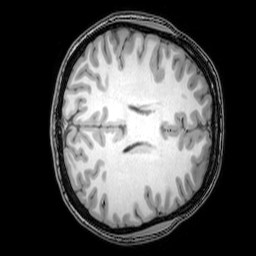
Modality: T1w
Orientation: axial
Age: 22
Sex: female
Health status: healthy
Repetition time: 0.081 s
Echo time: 0.037 s